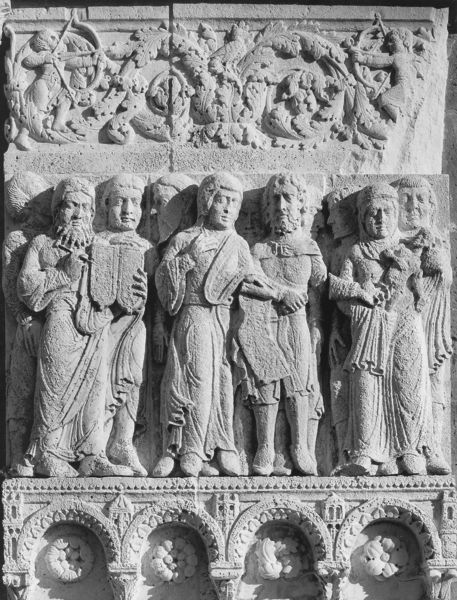
Titel: Portalreliefs, S. Giovanni in Venere
Standort: Venere, S. Giovanni (EU - I - Abruzzen)
Schlagwörter: blätter, kopf, laub, frauen, menschen, blume, blumen, frau, haar, köpfe, männer, leute, muster, ornament, bart, kappe, architektur, halten, stein, hände, kirche, haare, gewänder, kind, girlande, engel, ranken, relief, bogen, baby, figuren, tafel, inschrift, verzierung, bildhauerei, plastik, bögen, buch, fries, sims, jesus, mittelalter, menschengruppe, mönche, heilige, fresko, eichen, jünger, amor, schütze, pfeil, säugling, fasade, stele, tafeln, zehn gebote, pfeil und bogen, bildheuerei, jüner, halsäule